Question: I have a text box named 'textBox1', and In a certain case, I want to convert the string in the textbox to an integer for later use as an integer.
It's throwing an error that I can't even understand. Here is a screenshot:

(Per Request) The code is:
'''
this.textBox1.Text = string.Concat(Int.Where(c => Char.IsNumber(c)));
this.textBox1.Text = Convert.ToInt32(this.textBox1.Text);
'''
I would really appreciate it if you could give me an answer or fix to my code, and explain why it doesn't/does work.
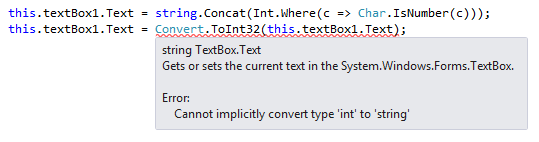
Answer: 'Convert.ToInt32' will, by design, return an integer, not a string.
If you're just storing the result back into the text box, there's no reason at all to convert it to a number only to convert it back to a string.
This would really only be useful if you wanted to do:
'''
int value = Convert.ToInt32(this.textBox1.Text);
'''
That being said, you might want to use 'Int32.TryParse' instead. This allows you to check for formatting errors instead of having exceptions raised if the user types inappropriate values.